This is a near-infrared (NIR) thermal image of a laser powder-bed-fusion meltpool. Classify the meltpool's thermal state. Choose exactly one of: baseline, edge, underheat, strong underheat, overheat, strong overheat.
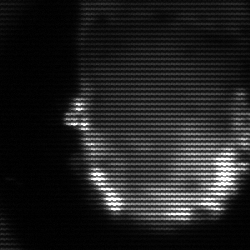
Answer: baseline